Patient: sex F, age 59
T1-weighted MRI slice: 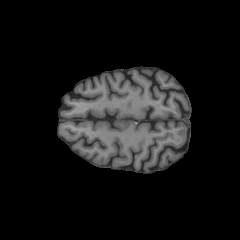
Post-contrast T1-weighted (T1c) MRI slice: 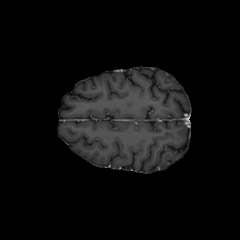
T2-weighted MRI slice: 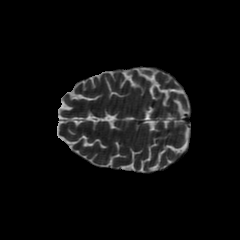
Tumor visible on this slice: no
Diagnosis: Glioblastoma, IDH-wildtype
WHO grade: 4